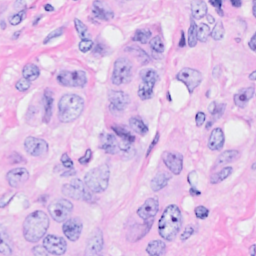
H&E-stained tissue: Breast